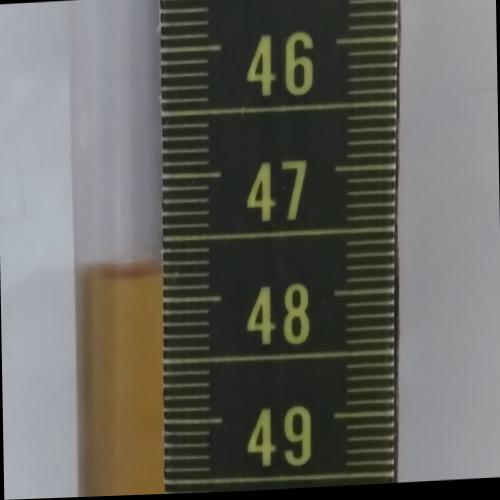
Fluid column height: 47.8 cm